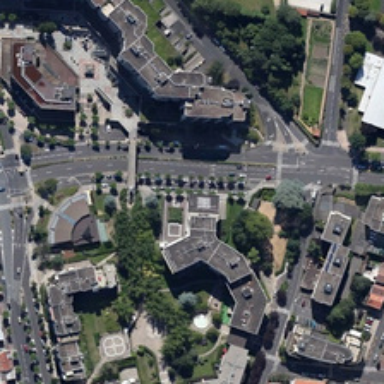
A relatively upscale residential area .